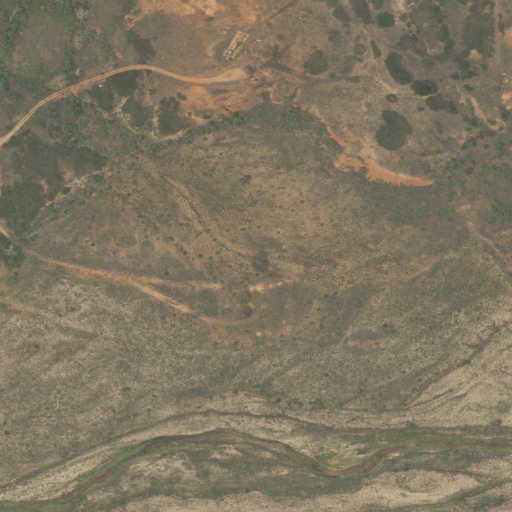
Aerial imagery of valley in Texas named Devils Gulch containing grassland and barren land